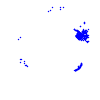
Particle: electron